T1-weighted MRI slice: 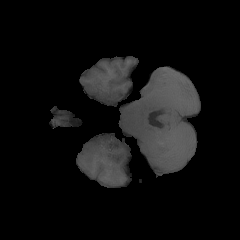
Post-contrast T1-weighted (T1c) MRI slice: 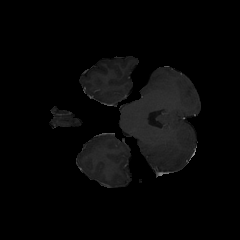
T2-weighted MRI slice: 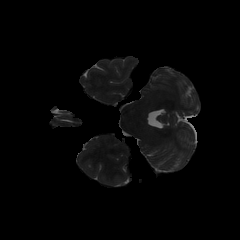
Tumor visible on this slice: no